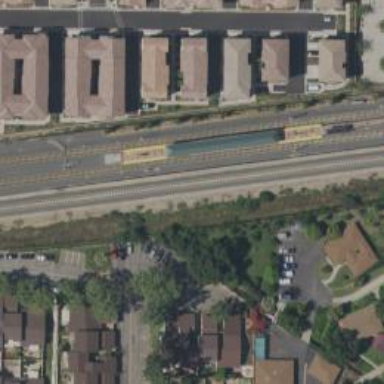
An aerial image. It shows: Light rail railway line with electrification through contact lines.